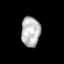
Tissue: prostate
Cell type: T cells
Senescence score: 0.3508
Nuclear area (px): 561
Mean DAPI intensity: 183.481